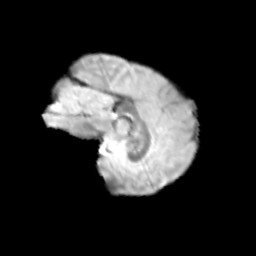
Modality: T2w
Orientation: sagittal
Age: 13
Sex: female
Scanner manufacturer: siemens
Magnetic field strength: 3 T
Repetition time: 3.8 s
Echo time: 0.07 s